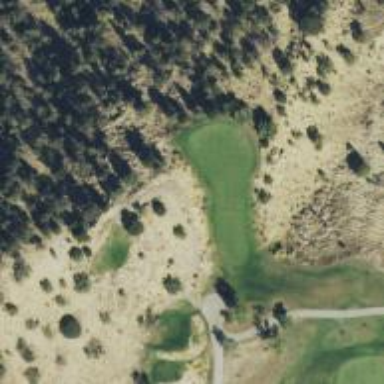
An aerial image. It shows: Golf hole.